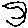
Label: moon